Field crop: tomato
Growth stage: 1
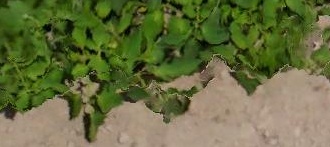
Species: tomato